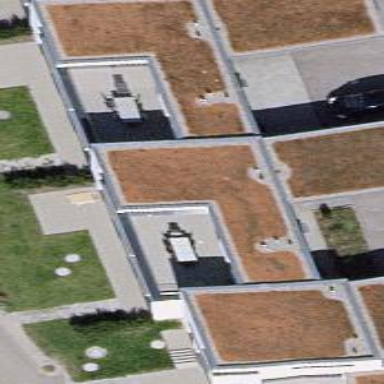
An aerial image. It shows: Building part with flat roof.